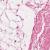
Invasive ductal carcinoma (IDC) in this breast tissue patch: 0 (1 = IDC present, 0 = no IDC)